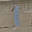
Label: 1